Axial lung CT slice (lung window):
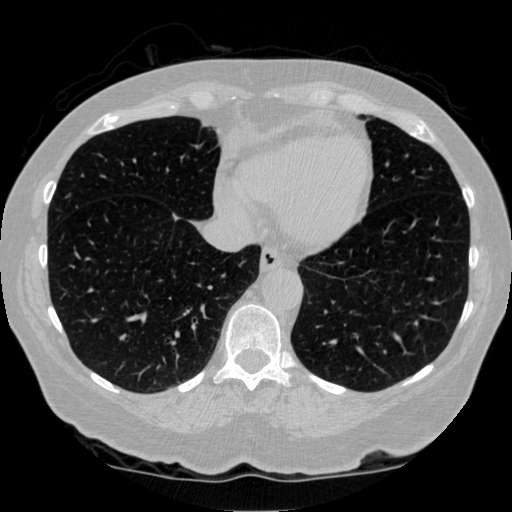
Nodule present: no